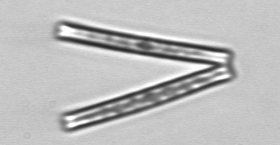
Label: Thalassionema